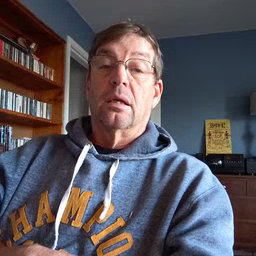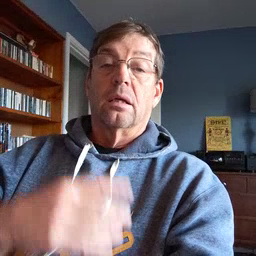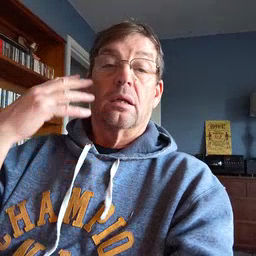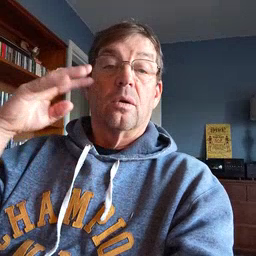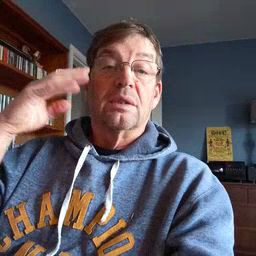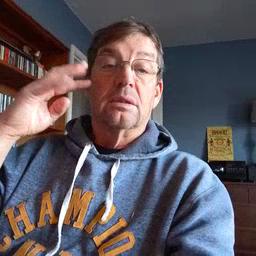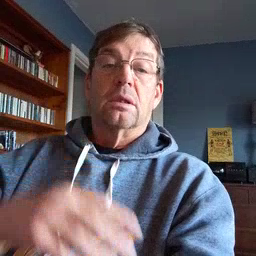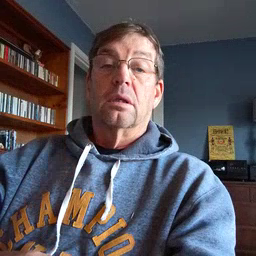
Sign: noisy